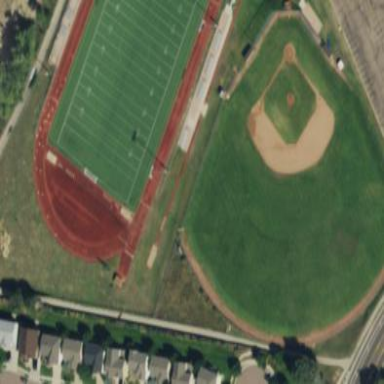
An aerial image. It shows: Baseball pitch for leisure land activities.